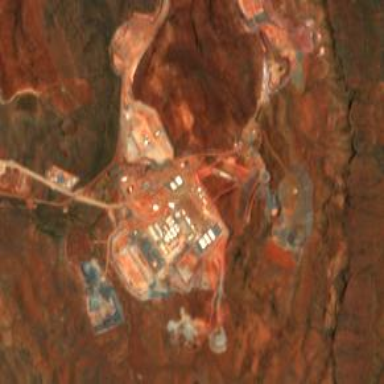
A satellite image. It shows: Industrial area used for mineral processing.